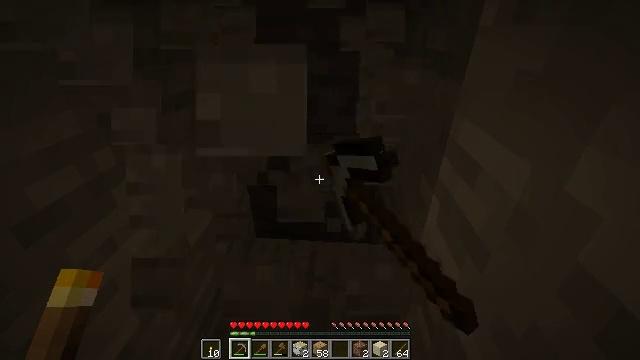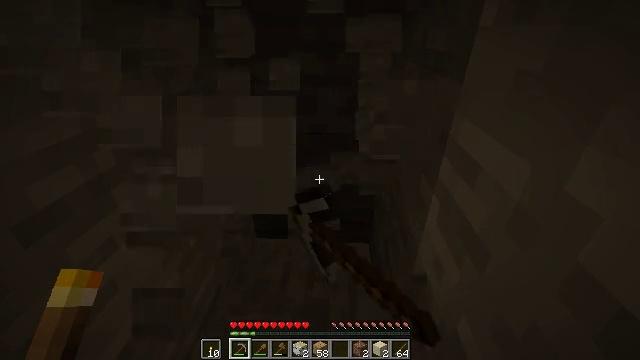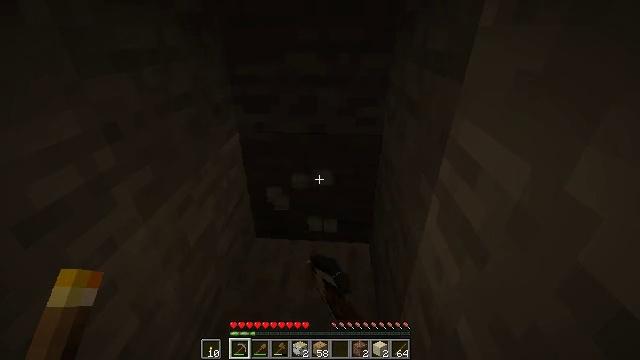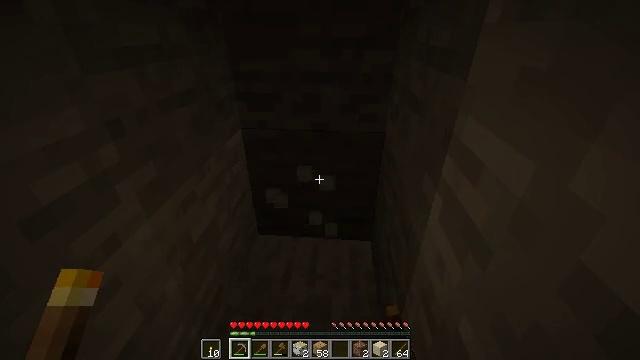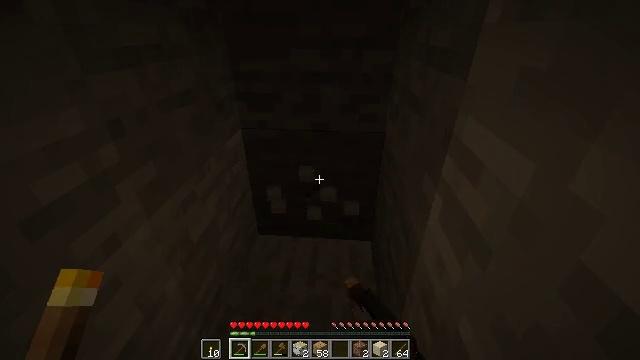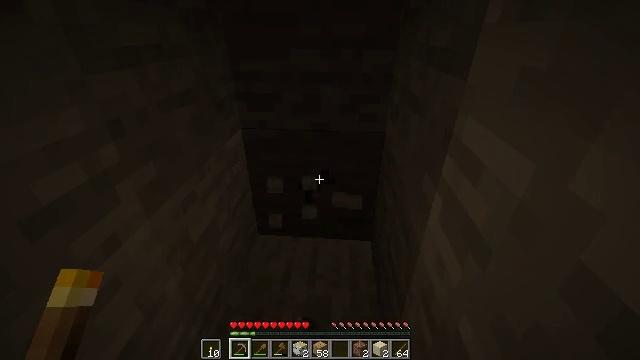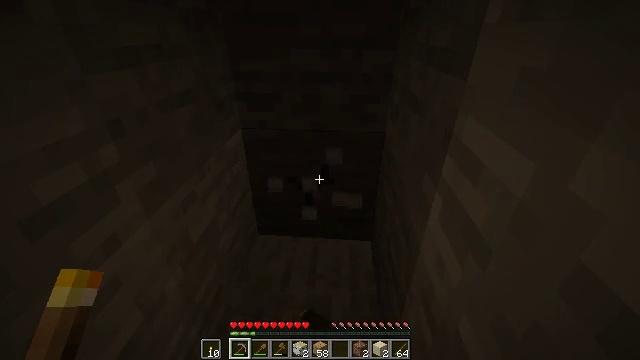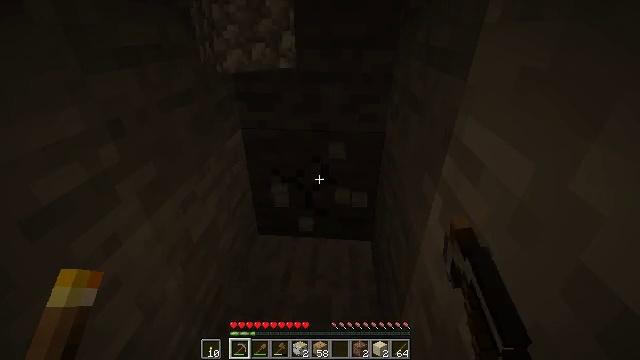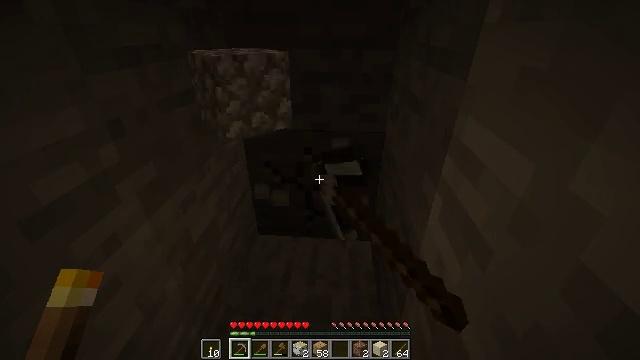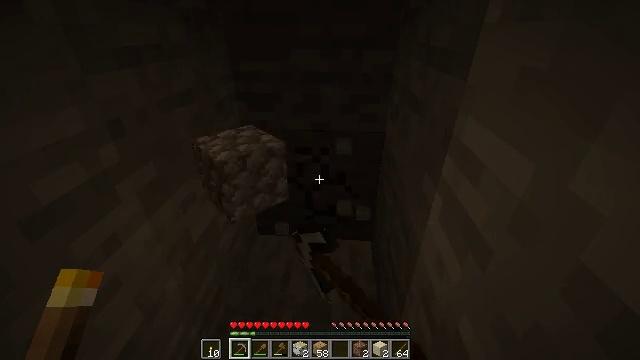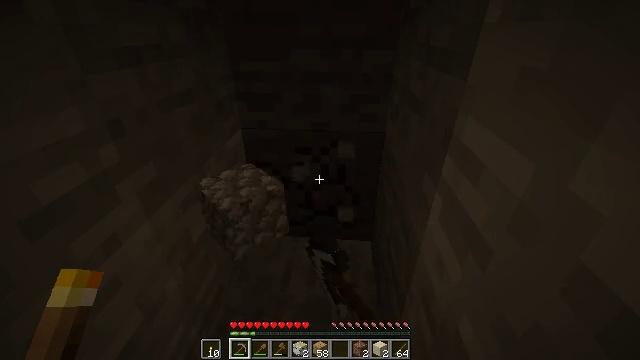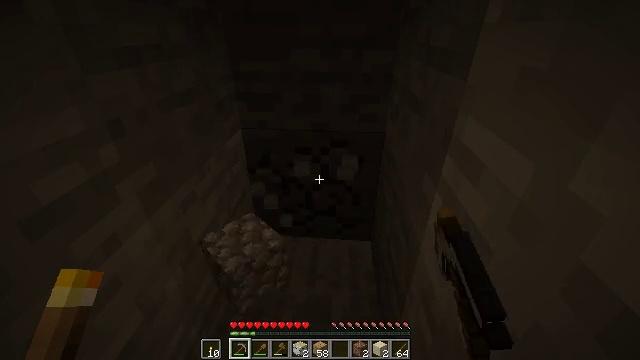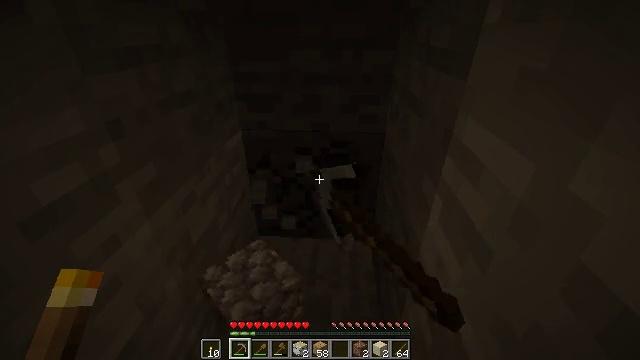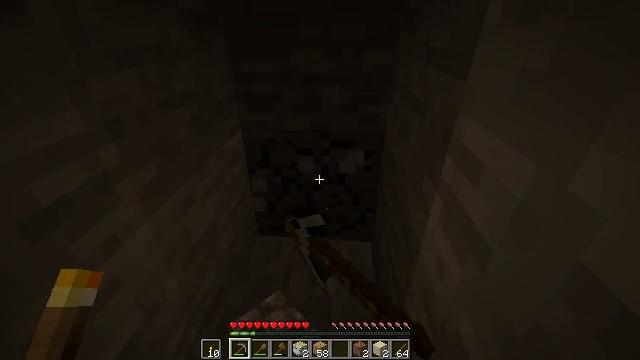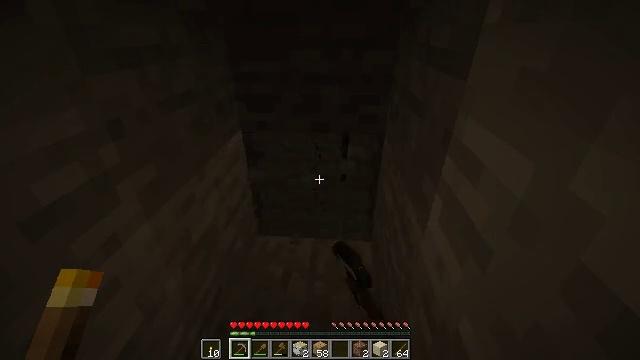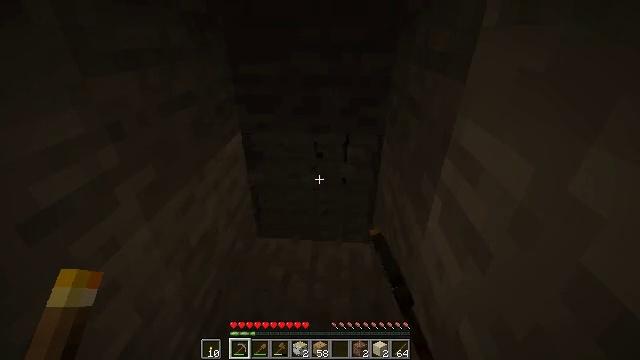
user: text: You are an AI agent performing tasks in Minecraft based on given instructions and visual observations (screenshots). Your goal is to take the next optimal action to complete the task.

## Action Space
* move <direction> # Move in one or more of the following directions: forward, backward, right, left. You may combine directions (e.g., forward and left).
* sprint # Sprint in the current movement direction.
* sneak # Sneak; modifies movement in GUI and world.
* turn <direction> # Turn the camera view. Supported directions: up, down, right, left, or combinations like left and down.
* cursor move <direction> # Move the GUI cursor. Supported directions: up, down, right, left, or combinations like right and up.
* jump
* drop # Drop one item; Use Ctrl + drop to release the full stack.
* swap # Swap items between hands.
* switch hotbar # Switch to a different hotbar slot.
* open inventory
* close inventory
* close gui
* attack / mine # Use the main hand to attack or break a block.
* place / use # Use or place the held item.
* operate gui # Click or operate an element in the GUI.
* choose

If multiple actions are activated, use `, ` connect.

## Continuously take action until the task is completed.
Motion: motion action
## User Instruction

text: Dig up the stone with a tool.
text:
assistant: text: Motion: attack / mine
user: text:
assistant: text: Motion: attack / mine
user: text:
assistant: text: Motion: attack / mine
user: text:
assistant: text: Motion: attack / mine
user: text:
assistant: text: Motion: attack / mine
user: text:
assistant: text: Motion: attack / mine
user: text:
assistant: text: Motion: attack / mine
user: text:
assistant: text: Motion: attack / mine
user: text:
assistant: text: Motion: attack / mine
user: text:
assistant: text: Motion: attack / mine
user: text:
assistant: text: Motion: attack / mine
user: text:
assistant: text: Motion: attack / mine
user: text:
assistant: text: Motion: attack / mine
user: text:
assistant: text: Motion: attack / mine
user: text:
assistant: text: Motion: attack / mine
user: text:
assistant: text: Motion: attack / mine
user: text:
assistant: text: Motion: turn up, attack / mine
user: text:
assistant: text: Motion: turn right and up, attack / mine
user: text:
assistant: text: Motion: turn right and up, attack / mine
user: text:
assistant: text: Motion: attack / mine
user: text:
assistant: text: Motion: attack / mine
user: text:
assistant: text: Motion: attack / mine
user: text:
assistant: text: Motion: attack / mine
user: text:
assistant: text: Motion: attack / mine
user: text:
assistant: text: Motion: attack / mine
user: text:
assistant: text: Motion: attack / mine
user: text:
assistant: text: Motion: attack / mine
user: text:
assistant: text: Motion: attack / mine
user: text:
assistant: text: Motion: attack / mine
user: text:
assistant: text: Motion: attack / mine